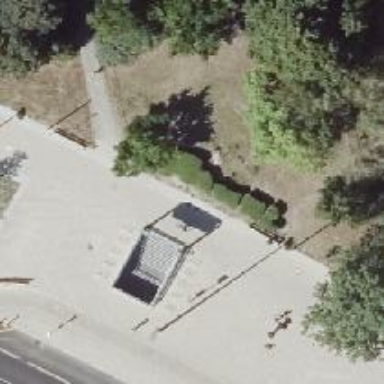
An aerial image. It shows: Subway entrance for railway system.